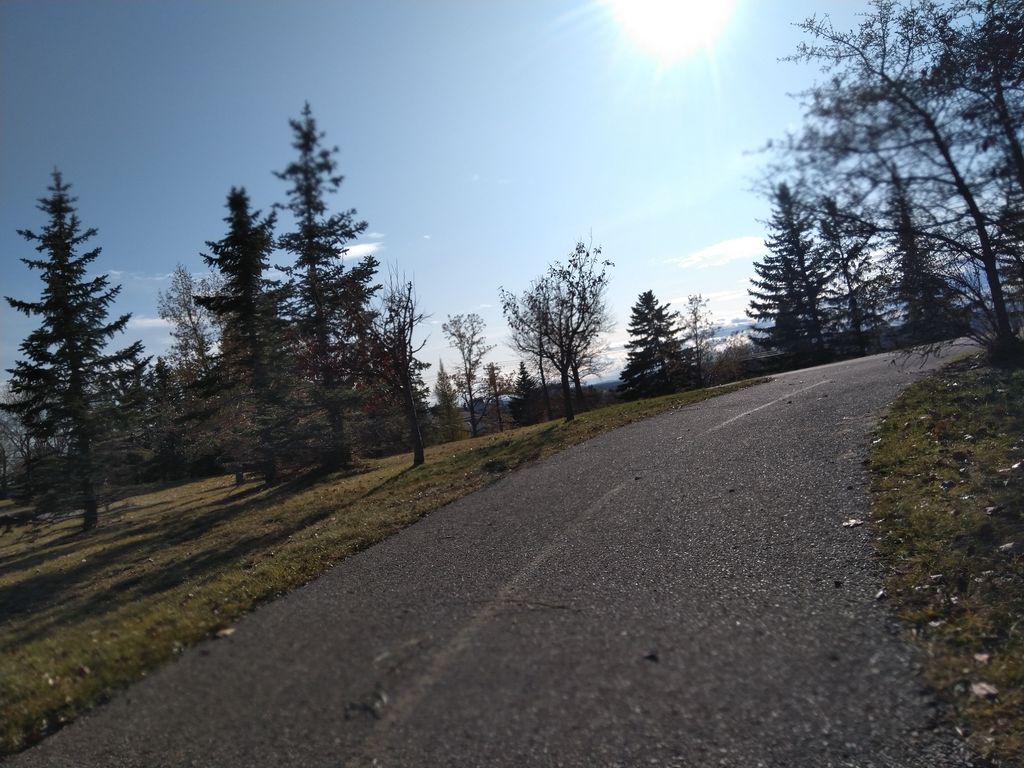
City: calgary